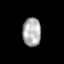
Tissue: skin
Cell type: T cells
Senescence score: 0.2754
Nuclear area (px): 515
Mean DAPI intensity: 174.014